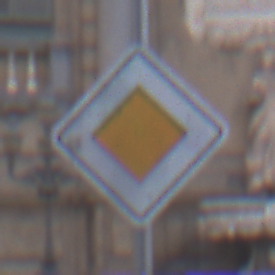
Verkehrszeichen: Vorfahrtsstrasse
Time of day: SunriseSunset
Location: Outdoor (Urban)
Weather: PartlyCloudy
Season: NotSpecified
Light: Natural